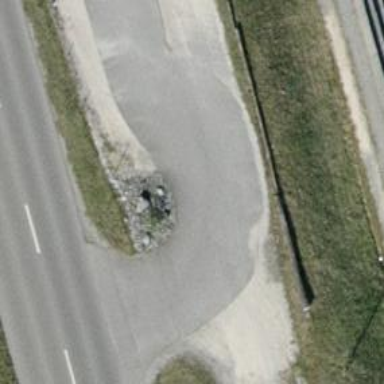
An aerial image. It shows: Asphalt service road.